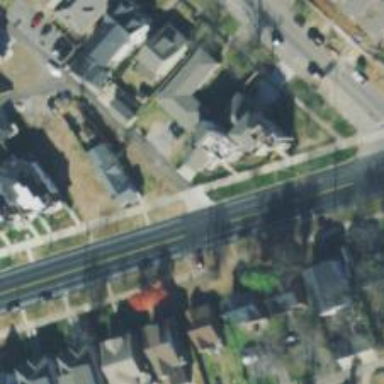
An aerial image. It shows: Alley classified as service road.